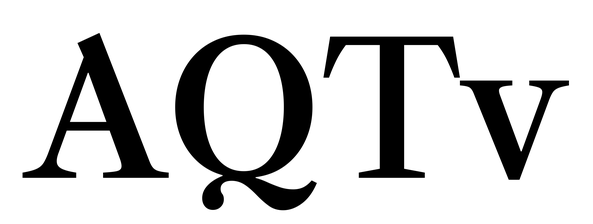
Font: LibreCaslonText_Medium